【题型】解答题　【知识点】平面几何　【难度】medium
九年级 2201 班数学创新小组对三角形中的三等角问题进行深入研究：
已知：等腰 $\triangle ABC$ 中，$AB = AC = 1$，$\angle PDQ$ 的顶点 $D$ 在 $\triangle ABC$ 三边上的不同位置都满足 $\angle PDQ = \angle ABC = \angle ACB$。
【一线模型】如图 1：当 $\angle PDQ$ 的顶点 $D$ 在底边 $BC$ 上，与两腰 $AB$，$AC$ 分别交于点 $E$，$F$，求证：$\triangle BDE \backsim \triangle CFD$；
【变化模型】如图 2：当 $\angle PDQ$ 的顶点 $D$ 与点 $A$ 重合，与底边 $BC$ 及其延长线分别交于点 $E$，$F$，求 $BE \cdot CF$ 的值；
【拓展延伸】如图 3：当 $\angle PDQ$ 的顶点 $D$ 在 $AB$ 边上，与底边 $BC$ 分别交于点 $E$，$F$，且 $BD = kAB$，求 $BE \cdot (kBC - BF)$ 的值。（用 $k$ 的代数式表示）

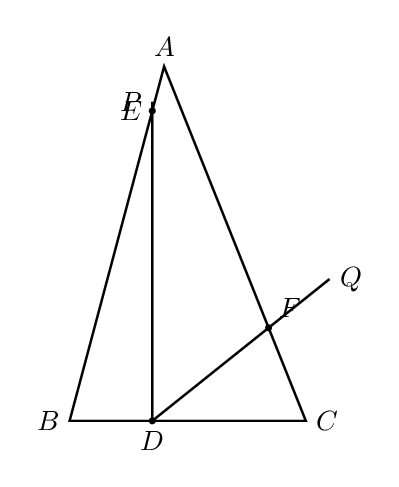
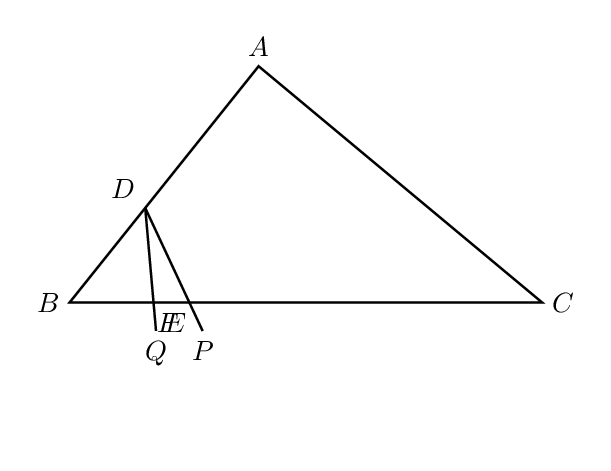
【解答】
【答案】[一线模型]见解析；[变化模型]$1$；[拓展延伸]$k^2$

【分析】一线模型：利用三角形外角性质，找到角的等量关系，结合已知的角相等，依据相似三角形判定定理（两角分别相等）证明 $\triangle BDE \backsim \triangle CFD$。

变化模型：利用三角形外角的关系推导，得到 $\triangle BDE$ 与 $\triangle CFD$ 相似，再利用相似三角形对应边成比例，结合已知 $AB = AC = 1$（即 $BD \cdot CD = 1$），求出 $BE \cdot CF$ 的值。

拓展延伸：作辅助线 $DM \parallel AC$，构造相似三角形，利用相似三角形的性质和线段的等量代换，将 $BE \cdot (kBC - BF)$ 转化为与已知 $k$ 相关的表达式，进而求解。

本题主要考查相似三角形的判定与性质，熟练掌握相似三角形的判定定理（两角分别相等判定相似）和性质（对应边成比例），以及通过作辅助线构造相似三角形、利用角的关系和线段等量代换解题是关键。

【详解】解：(1) $\because \angle EDC = \angle B + \angle BED = \angle PDQ + \angle CDF$，
且 $\angle PDQ = \angle B$

$\therefore \angle BED = \angle CDF$，

$\because \angle ABC = \angle ACB$，

$\therefore \triangle BDE \backsim \triangle CFD$；

(2) $\because \angle DBE = \angle DFE + \angle BDF$，$\angle PDQ = \angle BDE + \angle BDF$，

而 $\angle PDQ = \angle DBE$，

$\therefore \angle DFE = \angle BDE$，

$\because \angle DBC = \angle DCB$,

$\therefore \triangle BDE \backsim \triangle CFD$,

$\therefore \dfrac{BE}{CD} = \dfrac{DB}{CF}$,

$\therefore BE \cdot CF = BD \cdot CD = 1$;

(3) 过点$D$作$DM \parallel AC$,

则：$\dfrac{BD}{AB} = \dfrac{BM}{BC}$，$\angle ABC = \angle ACB = \angle DMB$,

$\therefore DM = BD = kAB = k$,

$\because BD = kAB$,

$\therefore BM = kBC$,

则$kBC - BF = BM - BF = MF$,

同理可证：$\triangle BDE \backsim \triangle MFD$,

$\therefore \dfrac{BE}{MD} = \dfrac{BD}{MF}$，即$BE \cdot MF = BD \cdot MD = k \cdot k = k^2$,

$\therefore BE \cdot (kBC - BF) = BE \cdot MF = k^2$.
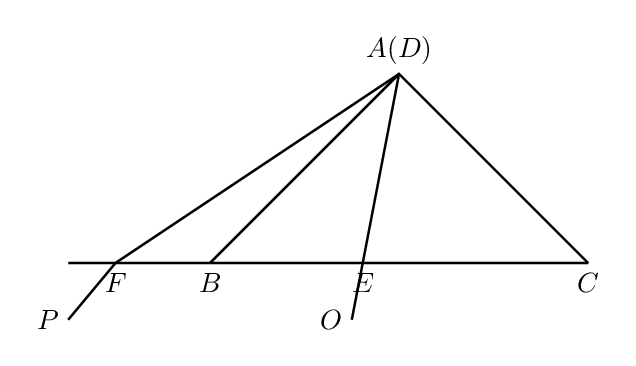